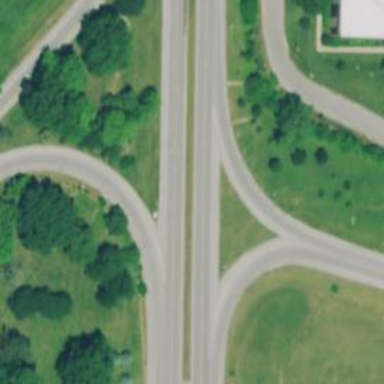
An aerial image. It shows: Trunk link highway.